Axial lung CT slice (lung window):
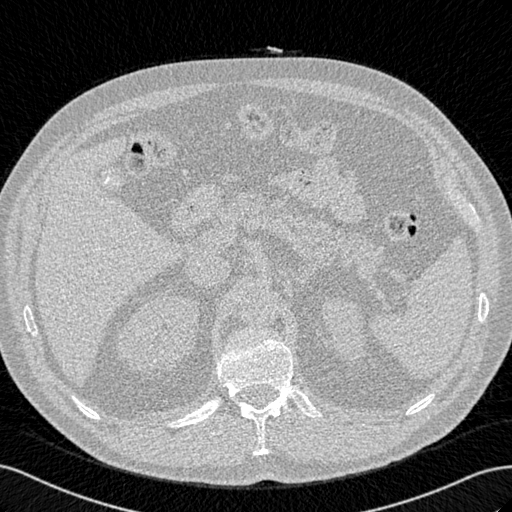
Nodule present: no